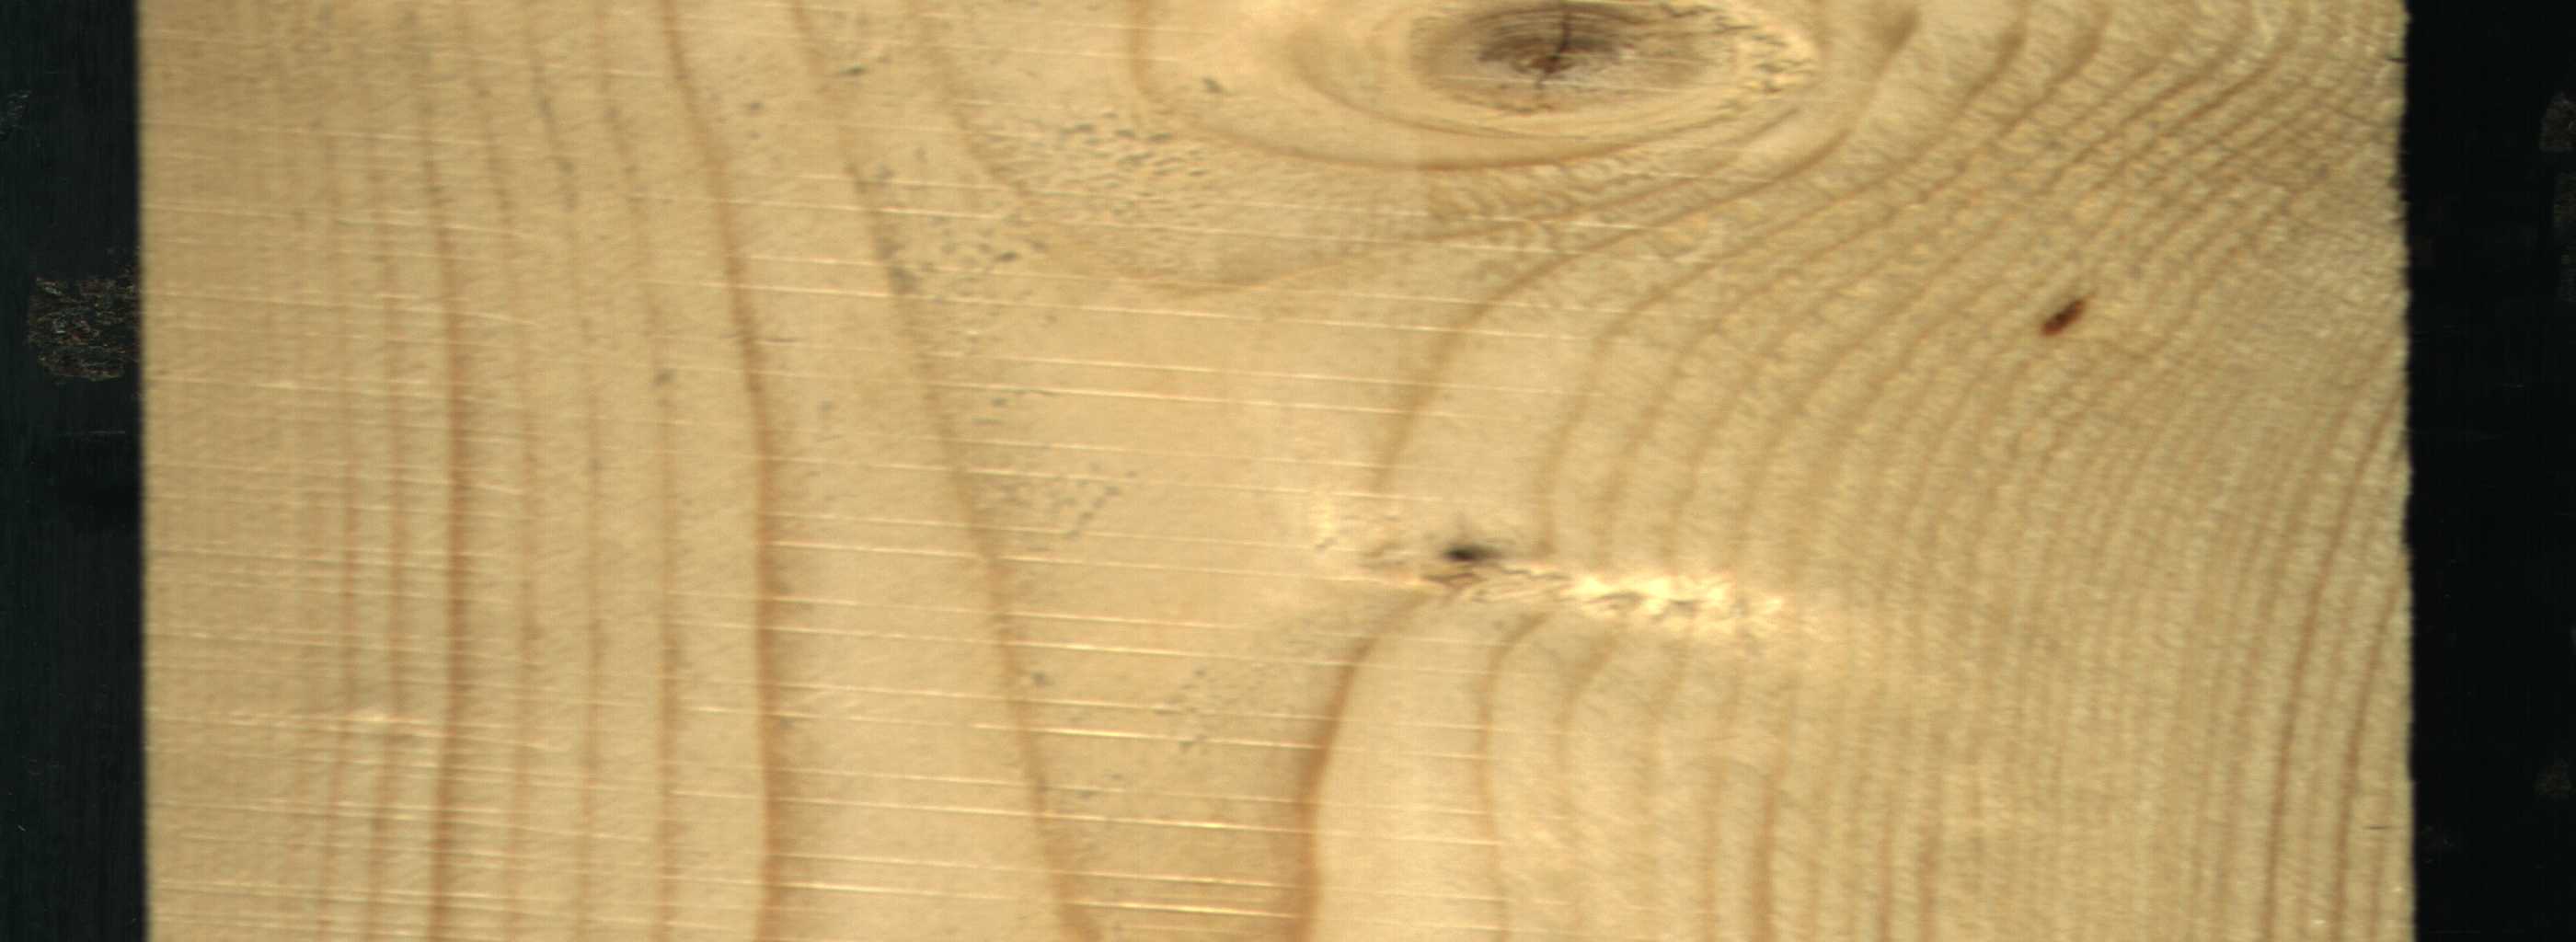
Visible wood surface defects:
resin
Live_Knot
Live_Knot